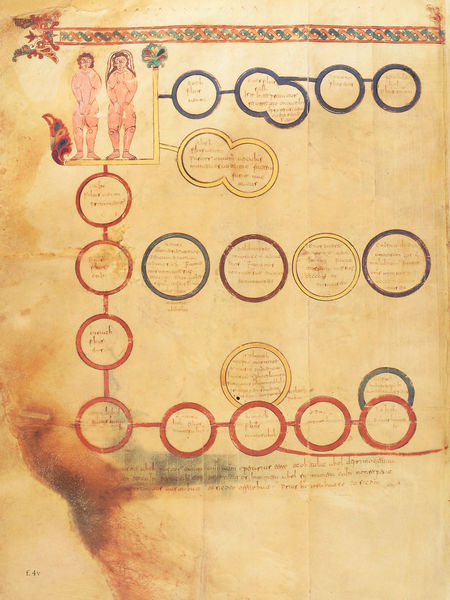
Titel: Beatus-Manuskript
Künstler: Magius
Institution: New York, Pierpont Morgan Library
Schlagwörter: mann, frau, adam, eva, handschrift